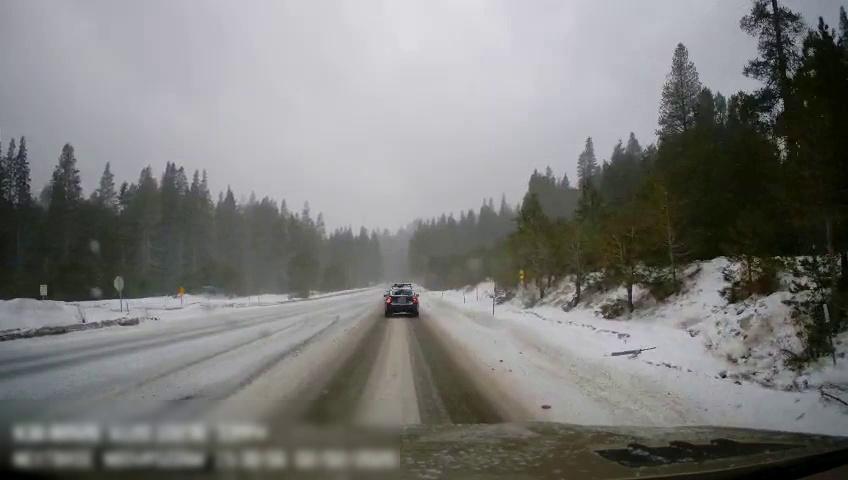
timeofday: Day
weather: Snowy
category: Drivable Space
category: Vehicles | SUV
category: Traffic | Signs
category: Traffic | Signs